Question: how can i search and filter close string in listview.
for example i have two column in my listview and both are bindable.
let say the first column named and second column name as ""
for example this is my listview record:

now if ever i type " and hit search button. it will filter
all first letter in lastname and firstname that starts with letter "" will be filtered... another if every i will type "" it will display
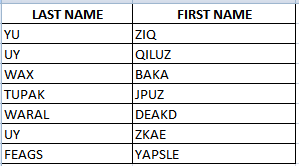
Answer: You can use 'ICollectionView' to binding your data to 'ListView' and when you press the button you can filter this data.
Sample code:
'''
public class Person
{
public string Name { get; set; }
public string Surname { get; set; }
}
public class MainViewModel : NotificationObject
{
public MainViewModel()
{
SearchPerson = new DelegateCommand(this.OnSearchPerson);
// test data
_myDataSource.Add(new Person { Name = "John", Surname = "Blob" });
_myDataSource.Add(new Person { Name = "Jack", Surname = "Smith" });
_myDataSource.Add(new Person { Name = "Adam", Surname = "Jackson" });
}
private List<Person> _myDataSource = new List<Person>();
private string _searchString;
public string SearchString
{
get { return _searchString; }
set { _searchString = value; RaisePropertyChanged(() => SearchPerson); }
}
private ICollectionView _people;
public ICollectionView People
{
get { return CollectionViewSource.GetDefaultView(_myDataSource); }
}
public ICommand SearchPerson { get; private set; }
private void OnSearchPerson()
{
if (!string.IsNullOrEmpty(SearchString))
{
People.Filter = (item) => { return (item as Person).Name.StartsWith(SearchString) || (item as Person).Surname.StartsWith(SearchString) ? true : false; };
}
else
People.Filter = null;
}
}
'''
XAML file:
'''
<Grid>
<Grid.RowDefinitions>
<RowDefinition Height="30" />
<RowDefinition Height="*" />
</Grid.RowDefinitions>
<StackPanel Orientation="Horizontal">
<TextBox Text="{Binding SearchString}" Width="150" />
<Button Content="Search" Command="{Binding SearchPerson}" />
</StackPanel>
<ListView Grid.Row="1" ItemsSource="{Binding People}">
<ListView.View>
<GridView>
<GridView.Columns>
<GridViewColumn Header="Name" DisplayMemberBinding="{Binding Name}" />
<GridViewColumn Header="Surname" DisplayMemberBinding="{Binding Surname}" />
</GridView.Columns>
</GridView>
</ListView.View>
</ListView>
</Grid>
'''
<URL>.